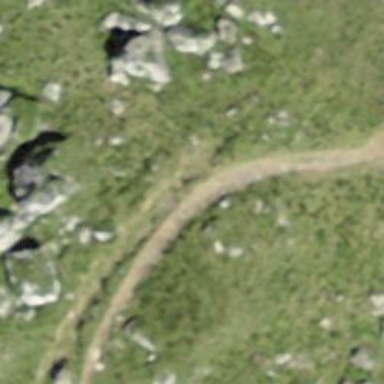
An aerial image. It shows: Unpaved path with grade 3 track type.